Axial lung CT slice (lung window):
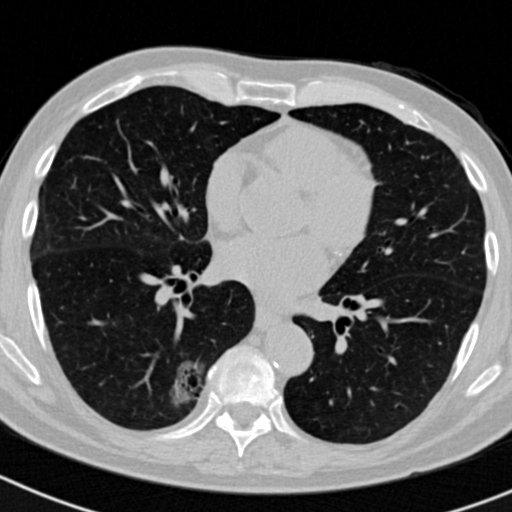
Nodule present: yes
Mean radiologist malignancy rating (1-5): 3